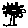
Label: tree